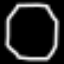
Label: octagon